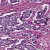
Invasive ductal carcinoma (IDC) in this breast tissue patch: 1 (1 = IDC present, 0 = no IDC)